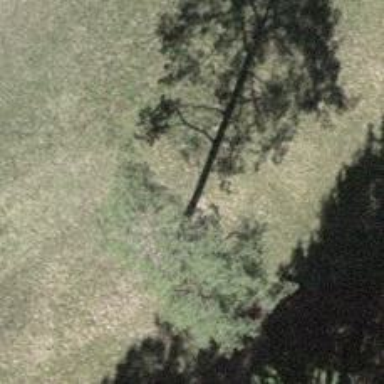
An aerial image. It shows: Needle-leaved tree in nature.